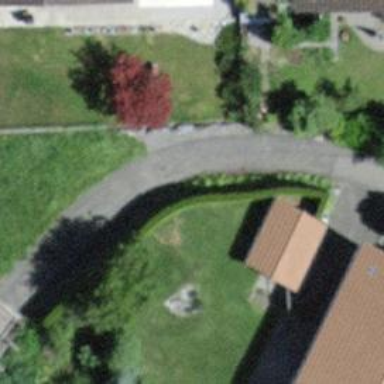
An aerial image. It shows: Path with pebblestone surface.